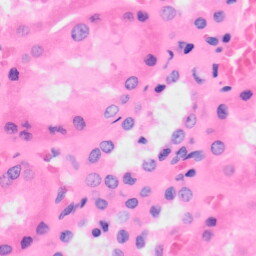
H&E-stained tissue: Kidney